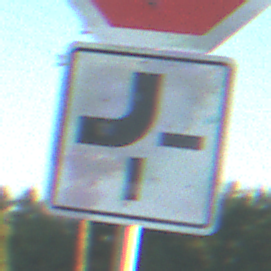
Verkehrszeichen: VerlaufVorfahrtsstrasse2
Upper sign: Stop
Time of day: SunriseSunset
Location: Outdoor (RoadRail)
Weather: Clear
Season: NotSpecified
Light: Natural